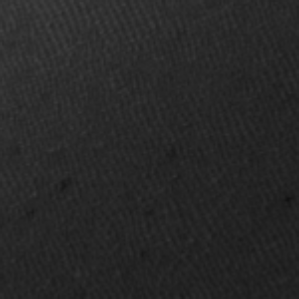
Label: frost